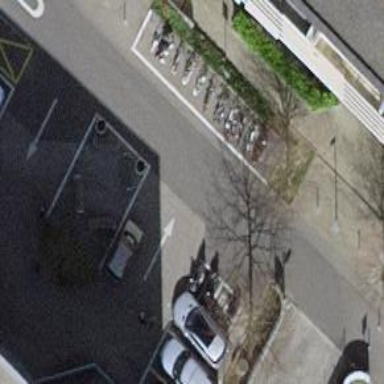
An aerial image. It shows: Asphalt road designated as living street.